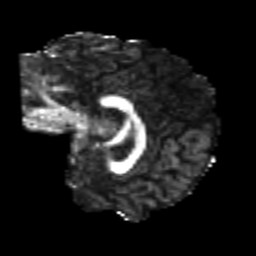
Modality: FA
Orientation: sagittal
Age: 20
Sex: female
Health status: healthy
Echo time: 0.074 s